Field crop: maize
Growth stage: 2
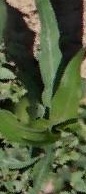
Species: maize